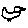
Label: bird